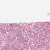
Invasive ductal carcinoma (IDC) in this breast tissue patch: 0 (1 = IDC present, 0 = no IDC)